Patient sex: F
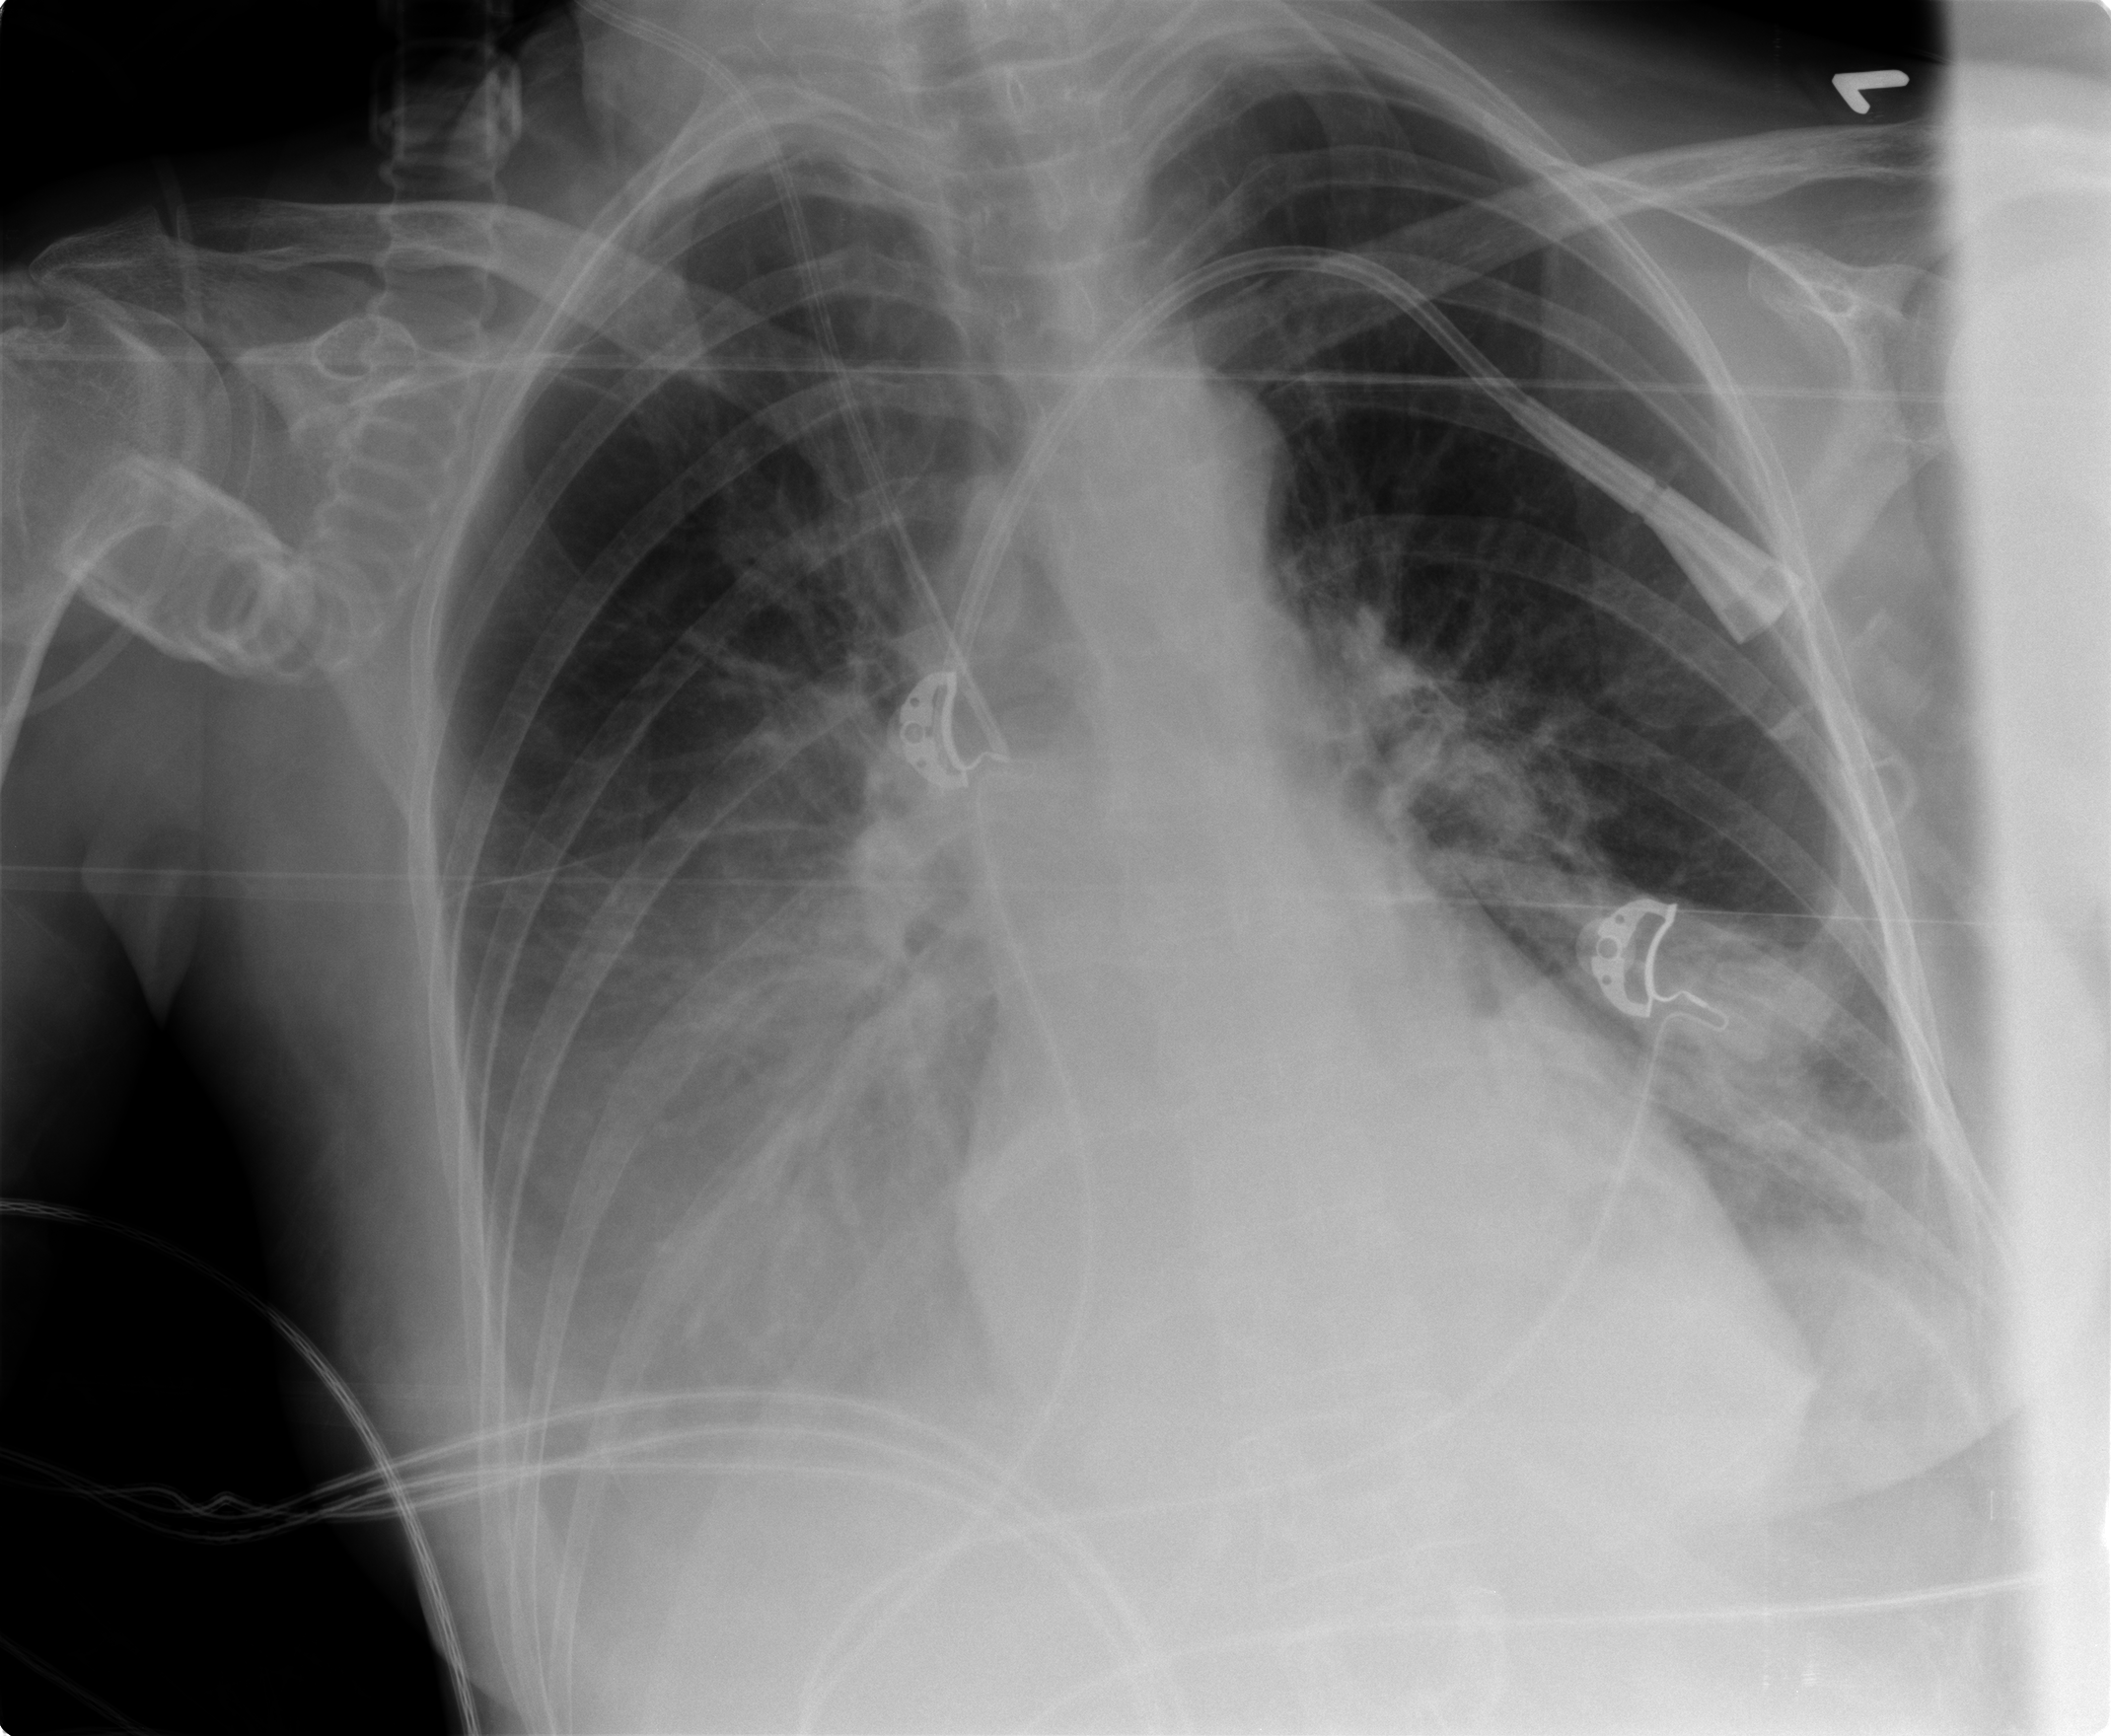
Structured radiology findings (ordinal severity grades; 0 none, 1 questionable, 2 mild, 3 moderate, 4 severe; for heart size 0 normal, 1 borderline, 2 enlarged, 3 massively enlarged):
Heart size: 0
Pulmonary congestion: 2
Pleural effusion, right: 3
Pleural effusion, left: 2
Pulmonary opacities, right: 1
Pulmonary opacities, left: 2
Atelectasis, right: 2
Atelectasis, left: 2